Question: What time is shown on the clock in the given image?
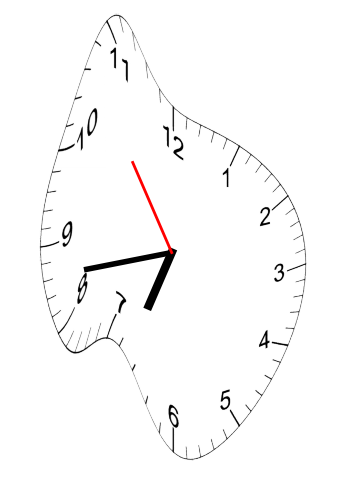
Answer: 06:42:54